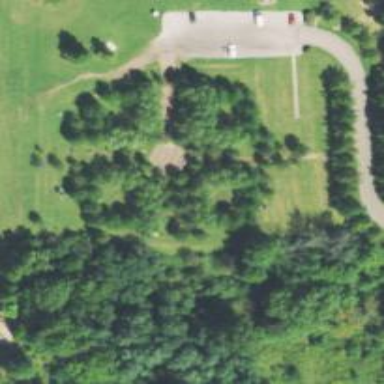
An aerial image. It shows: Memorial site with historic significance.